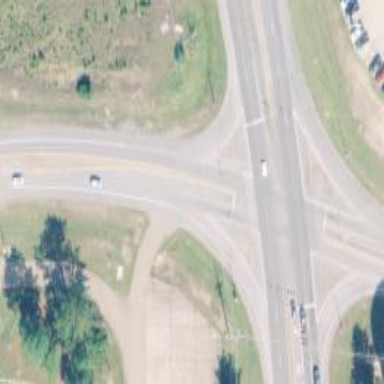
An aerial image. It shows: Trunk link highway.